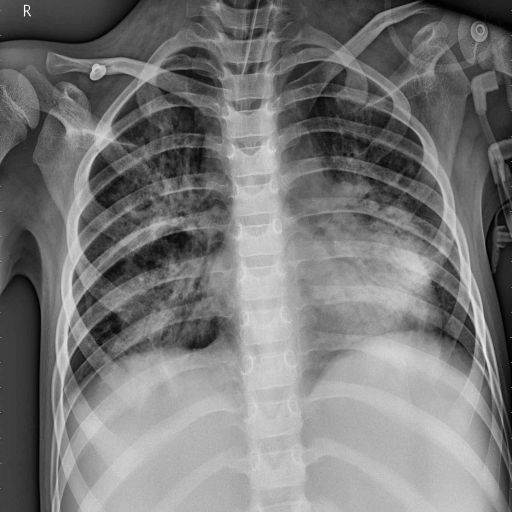
Finding: PNEUMONIA